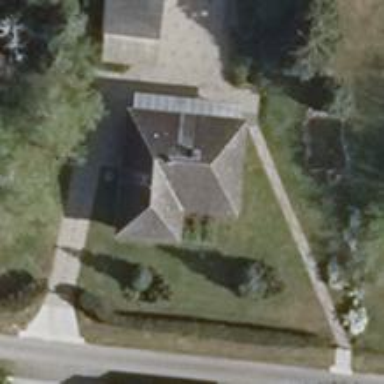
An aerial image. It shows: House with multiple parts.